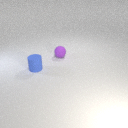
small blue rubber cylinder in front of small purple rubber sphere